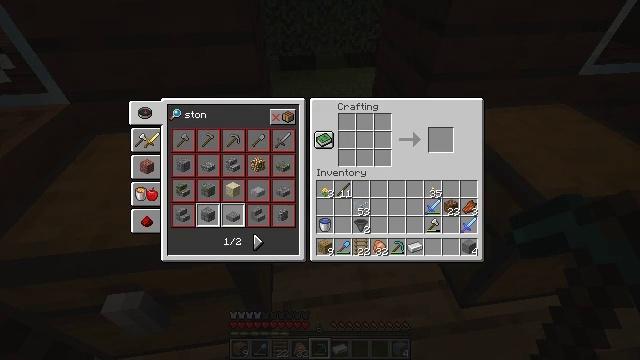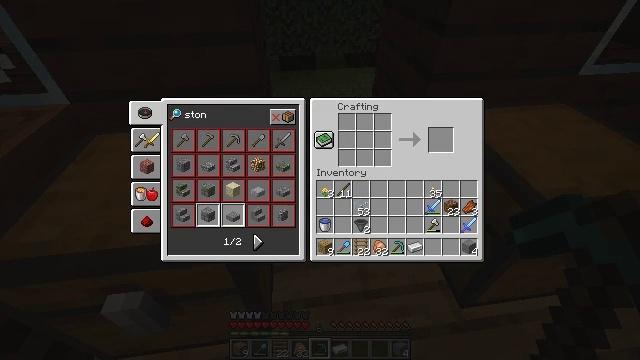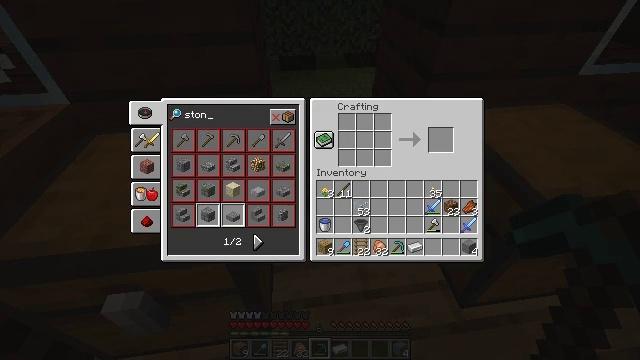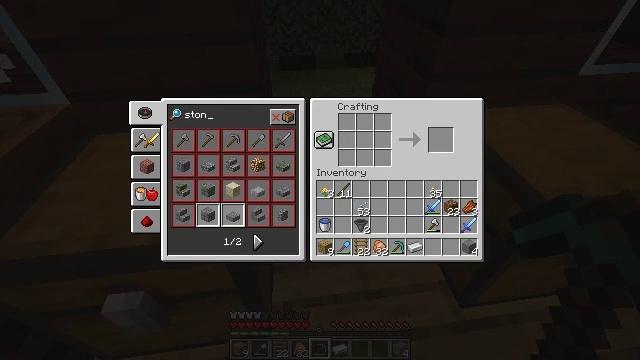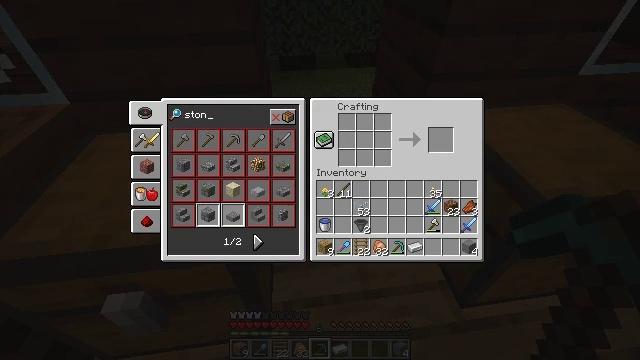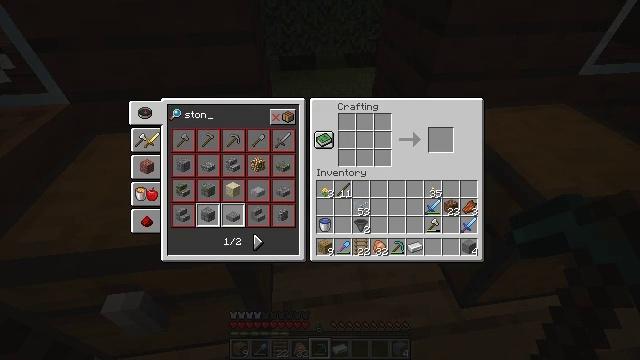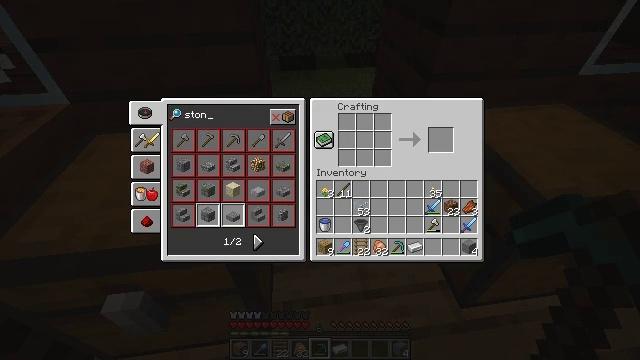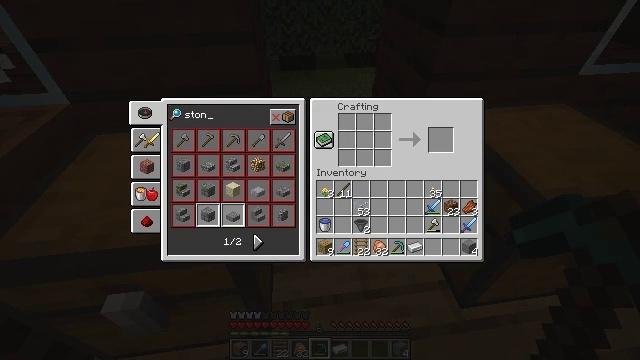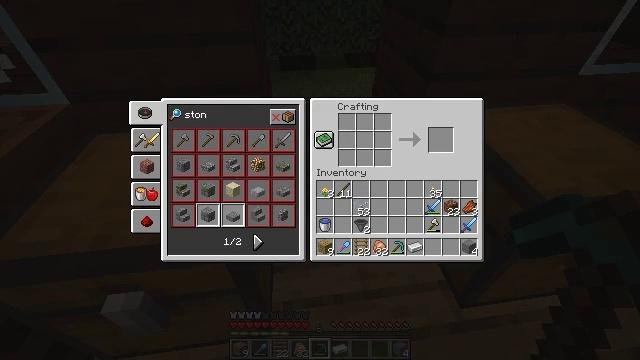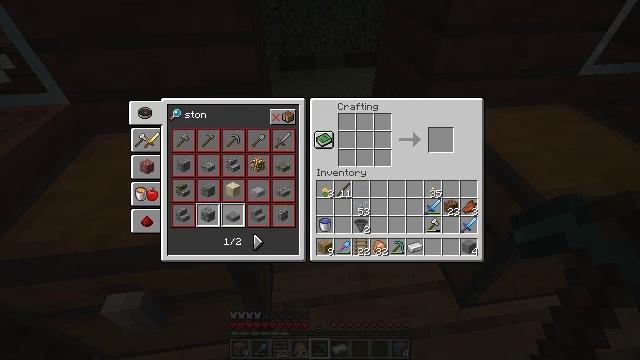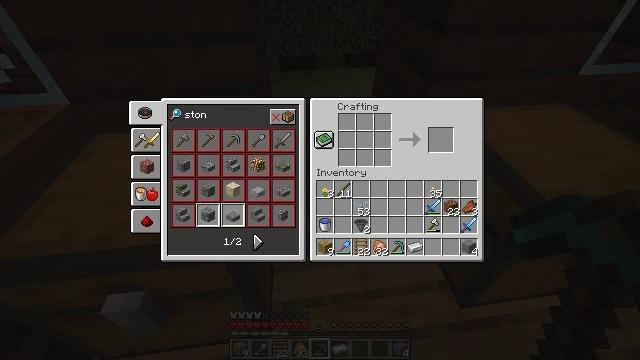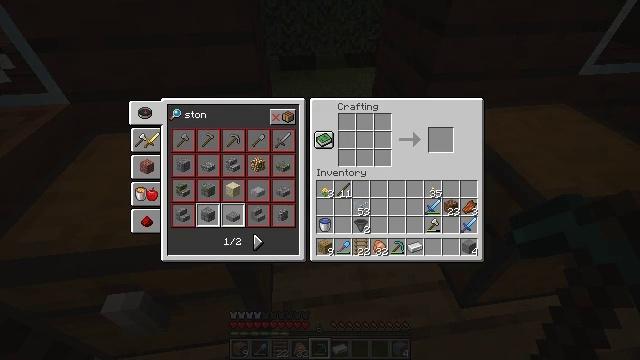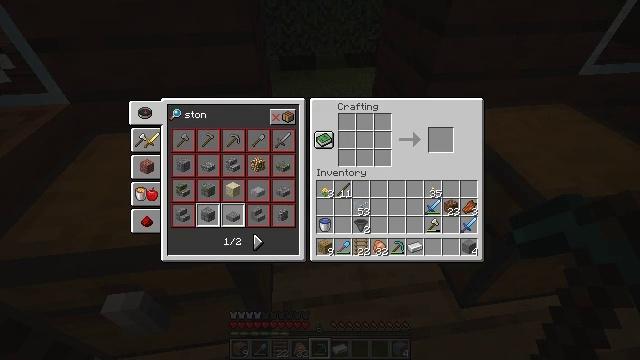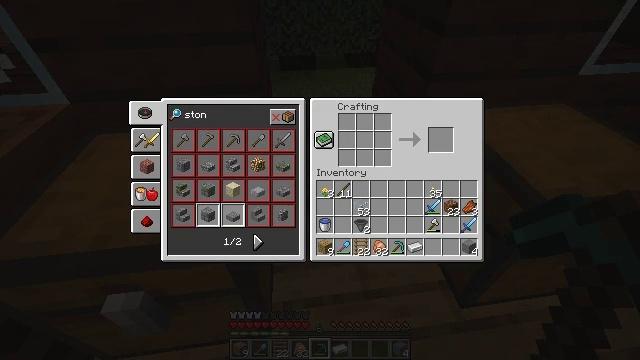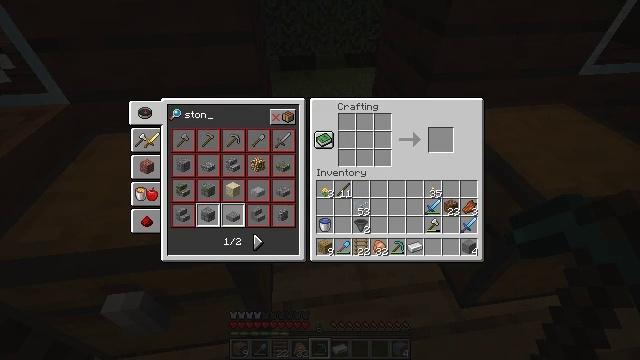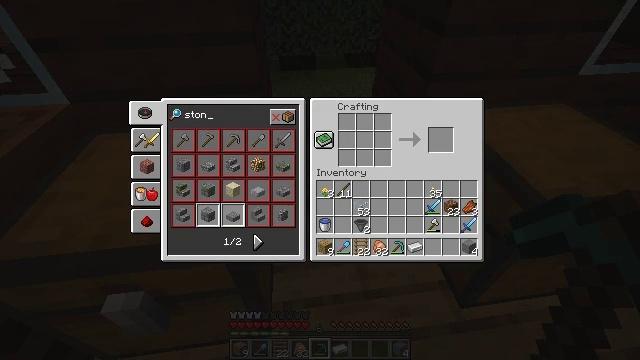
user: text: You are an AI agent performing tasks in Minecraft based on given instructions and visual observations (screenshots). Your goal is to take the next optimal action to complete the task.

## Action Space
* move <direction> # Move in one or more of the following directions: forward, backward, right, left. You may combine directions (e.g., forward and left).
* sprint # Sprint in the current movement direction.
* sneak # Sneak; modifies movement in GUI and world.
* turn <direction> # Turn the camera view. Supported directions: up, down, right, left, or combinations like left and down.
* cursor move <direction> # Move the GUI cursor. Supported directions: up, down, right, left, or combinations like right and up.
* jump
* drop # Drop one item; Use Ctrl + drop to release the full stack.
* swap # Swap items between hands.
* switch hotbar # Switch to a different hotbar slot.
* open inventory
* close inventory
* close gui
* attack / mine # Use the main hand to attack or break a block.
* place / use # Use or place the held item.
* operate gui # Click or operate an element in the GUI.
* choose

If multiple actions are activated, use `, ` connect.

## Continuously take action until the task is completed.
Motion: motion action
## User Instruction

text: Access a crafting table to create a stonecutter.
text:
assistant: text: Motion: no_op
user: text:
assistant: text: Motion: no_op
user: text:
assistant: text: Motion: no_op
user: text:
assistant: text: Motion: no_op
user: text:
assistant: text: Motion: no_op
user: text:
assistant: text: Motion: no_op
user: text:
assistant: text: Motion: no_op
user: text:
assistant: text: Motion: no_op
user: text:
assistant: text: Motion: no_op
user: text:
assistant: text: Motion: no_op
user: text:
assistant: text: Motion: no_op
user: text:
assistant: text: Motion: no_op
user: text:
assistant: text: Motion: no_op
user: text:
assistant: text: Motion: no_op
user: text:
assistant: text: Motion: no_op
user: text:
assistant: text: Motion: no_op
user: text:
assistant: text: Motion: no_op
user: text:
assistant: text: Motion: cursor move right and down
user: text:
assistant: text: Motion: cursor move right and down
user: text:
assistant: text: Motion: cursor move right and down
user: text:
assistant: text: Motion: cursor move down
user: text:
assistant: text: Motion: no_op
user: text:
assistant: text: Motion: no_op
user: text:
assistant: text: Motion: no_op
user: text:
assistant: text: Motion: no_op
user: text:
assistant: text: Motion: no_op
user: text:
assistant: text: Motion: cursor move down
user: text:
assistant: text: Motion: cursor move left and down
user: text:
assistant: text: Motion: no_op
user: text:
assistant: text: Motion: no_op